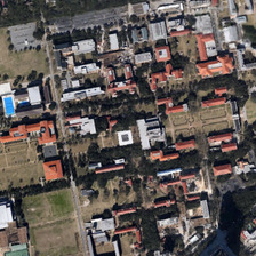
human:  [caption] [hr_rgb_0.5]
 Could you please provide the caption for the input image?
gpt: The teaching building stands in this campus, and several pieces of bare land are scattered here.

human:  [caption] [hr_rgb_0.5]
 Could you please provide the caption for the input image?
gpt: The campus is bare and bare.

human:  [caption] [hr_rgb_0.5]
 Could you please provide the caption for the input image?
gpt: teach buildings on this campus with different bare land scattered here.

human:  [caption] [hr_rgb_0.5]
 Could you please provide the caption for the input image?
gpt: There are some bald lands in this campus.

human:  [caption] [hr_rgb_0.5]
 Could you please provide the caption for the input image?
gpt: Educational buildings are on this campus with several bald lands scattered here.